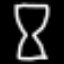
Label: hourglass